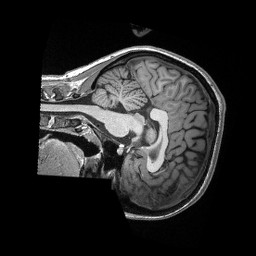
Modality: T1w
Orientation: sagittal
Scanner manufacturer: siemens
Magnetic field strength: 3 T
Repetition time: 2.3 s
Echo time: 0.00308 s